Brain MRI, t2w sequence, axial 2D slice.
Patient: age 33, sex F, weight 78 kg, height 1.78 m
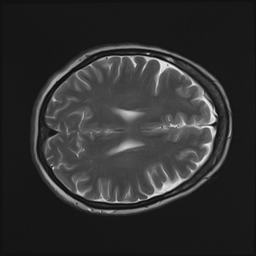